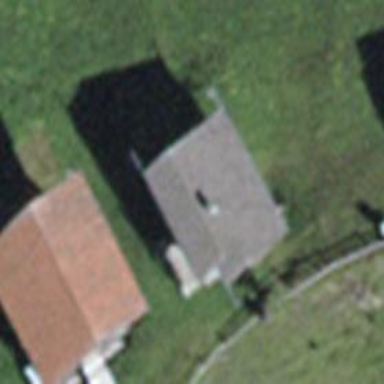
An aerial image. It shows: Hut.